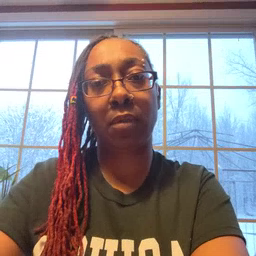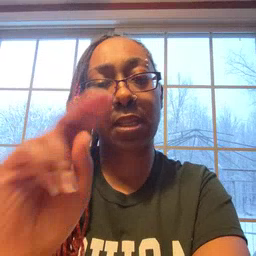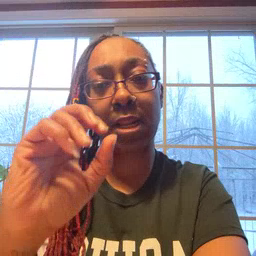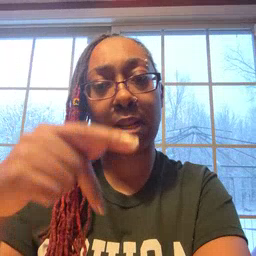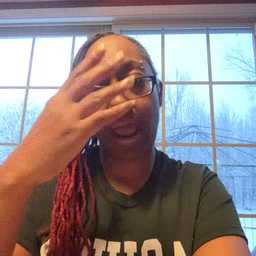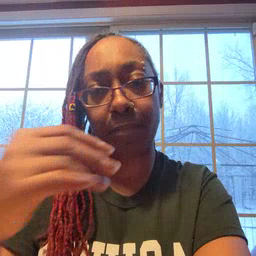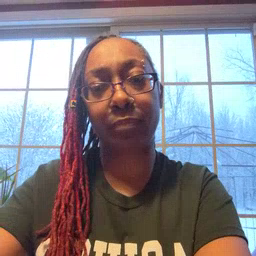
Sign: nap